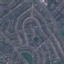
Land use / land cover: Residential